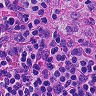
Metastatic tissue present: no